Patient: sex M, age 52
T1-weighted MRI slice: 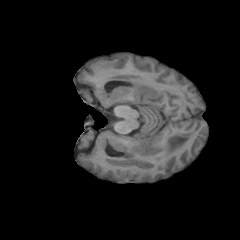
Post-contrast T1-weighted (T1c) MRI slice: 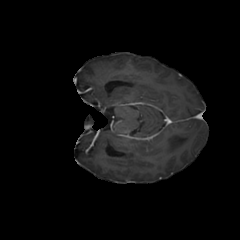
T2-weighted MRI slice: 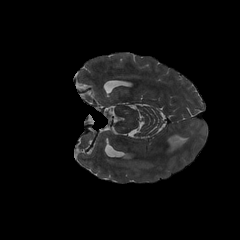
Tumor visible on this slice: yes
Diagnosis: Glioblastoma, IDH-wildtype
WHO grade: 4